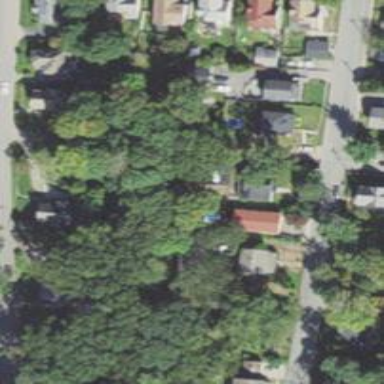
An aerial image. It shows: Residential driveway designated as service road.